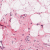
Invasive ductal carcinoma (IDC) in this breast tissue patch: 0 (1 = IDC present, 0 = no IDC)